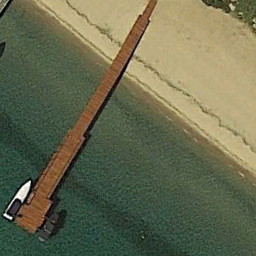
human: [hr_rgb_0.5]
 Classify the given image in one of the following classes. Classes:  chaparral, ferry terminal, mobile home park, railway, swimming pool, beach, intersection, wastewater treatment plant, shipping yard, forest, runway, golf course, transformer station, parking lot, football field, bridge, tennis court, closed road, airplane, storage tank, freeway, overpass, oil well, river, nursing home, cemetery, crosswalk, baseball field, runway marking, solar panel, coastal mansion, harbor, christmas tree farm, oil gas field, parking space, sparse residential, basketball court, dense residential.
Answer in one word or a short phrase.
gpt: ferry terminal